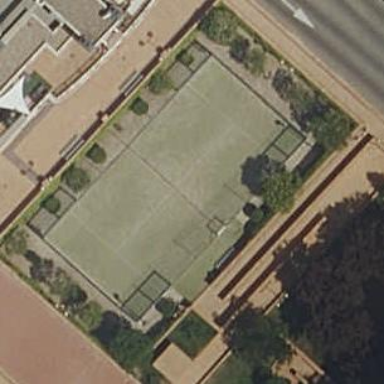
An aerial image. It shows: Tennis court on the leisure land pitch.